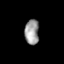
Tissue: prostate
Cell type: T cells
Senescence score: 0.8053
Nuclear area (px): 346
Mean DAPI intensity: 156.714